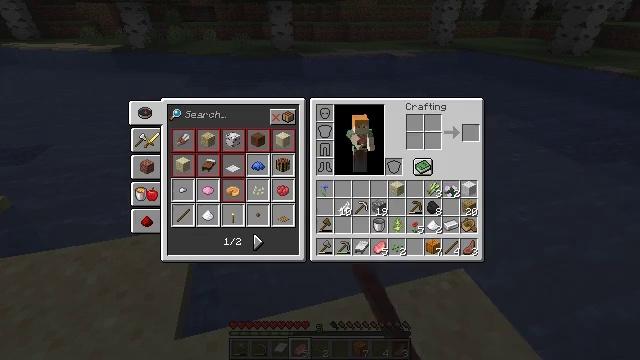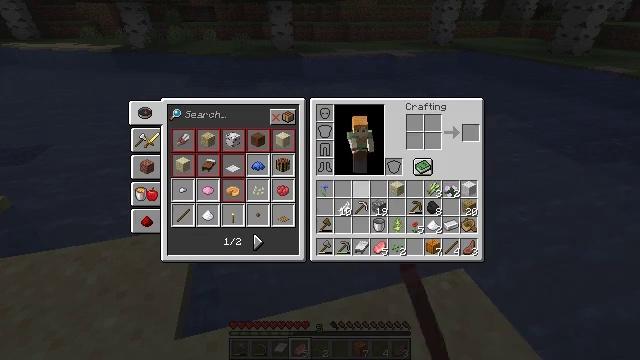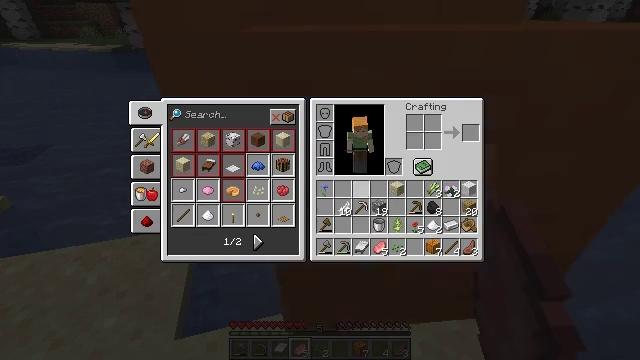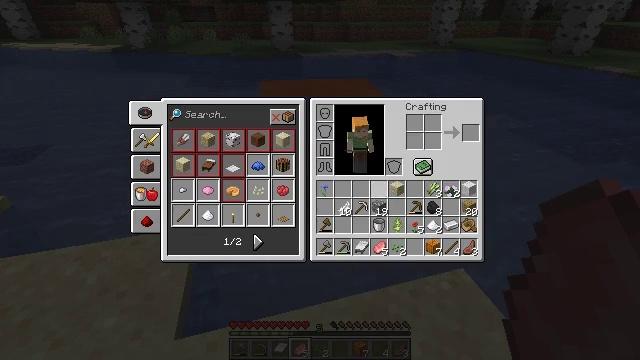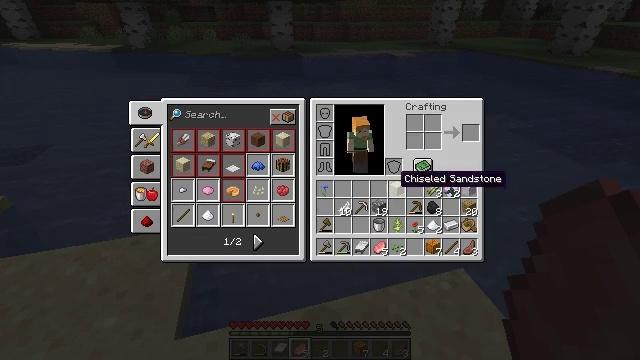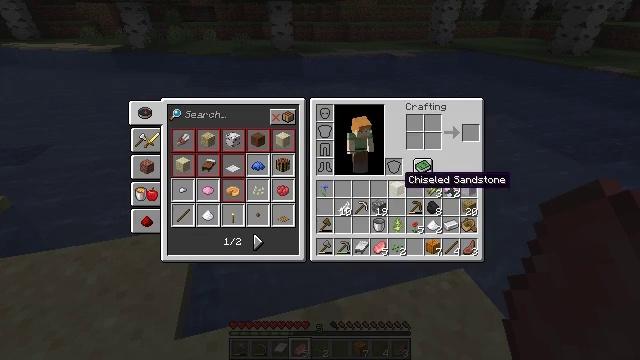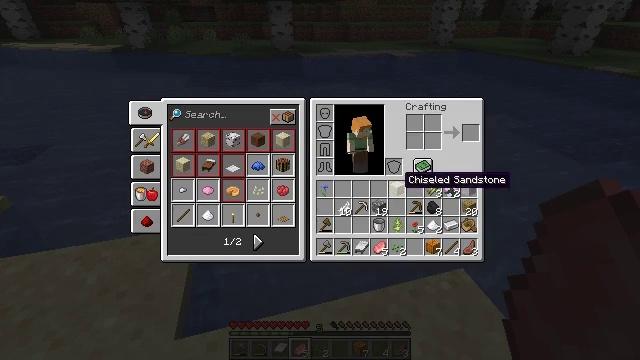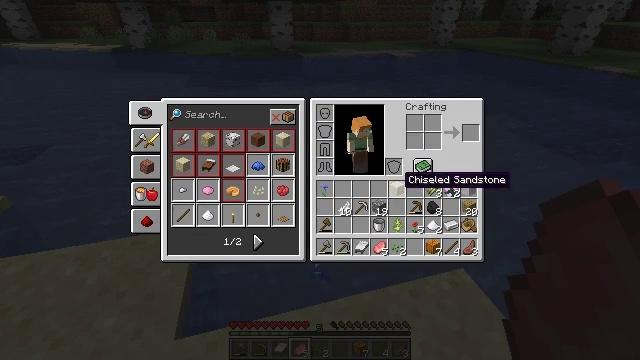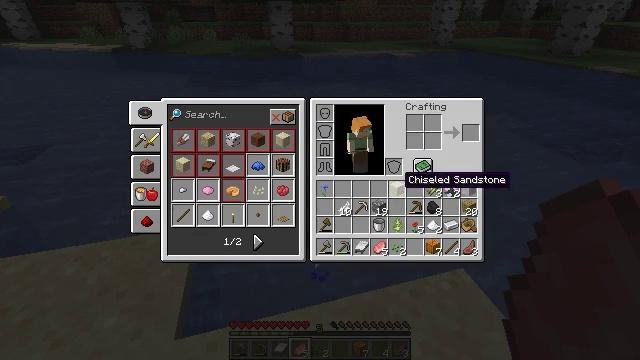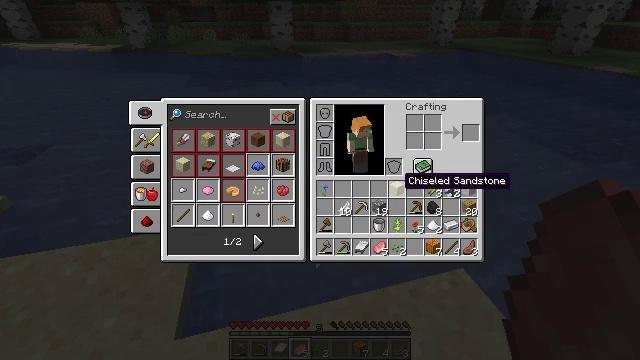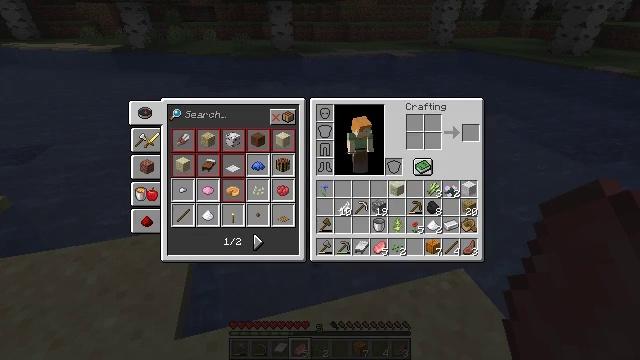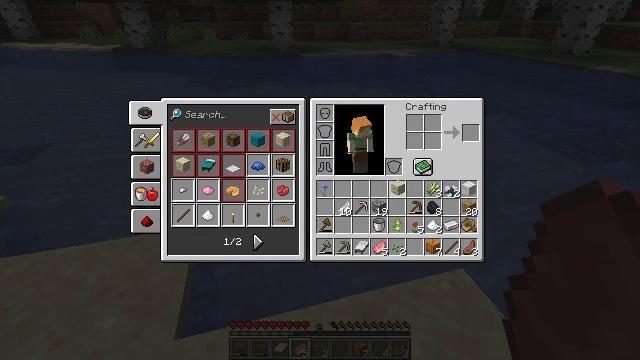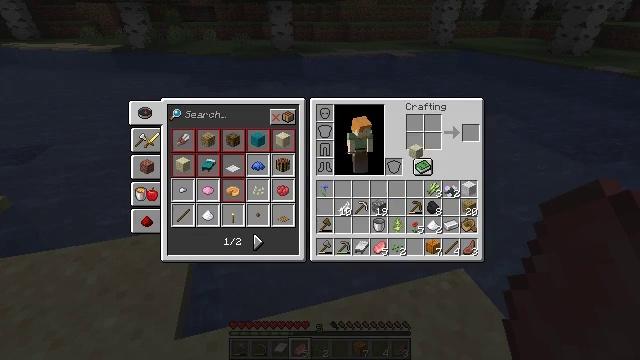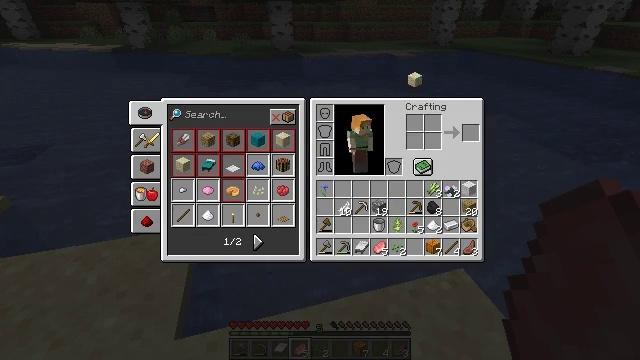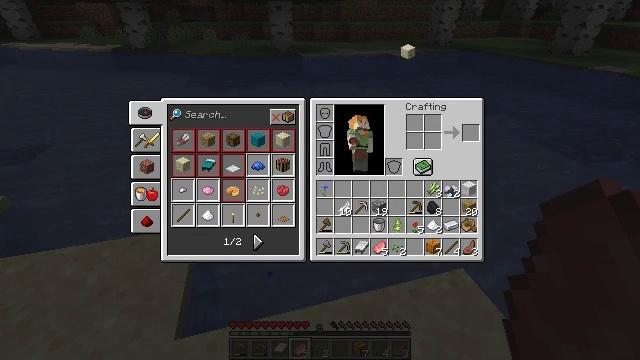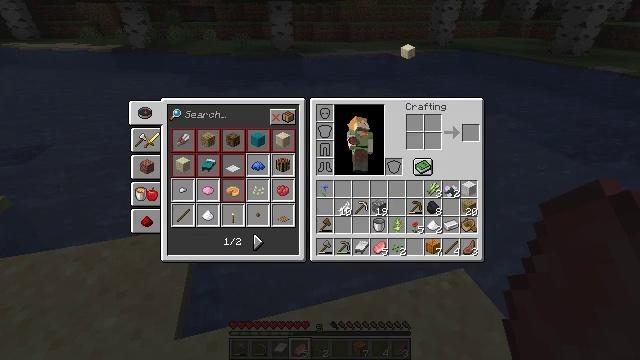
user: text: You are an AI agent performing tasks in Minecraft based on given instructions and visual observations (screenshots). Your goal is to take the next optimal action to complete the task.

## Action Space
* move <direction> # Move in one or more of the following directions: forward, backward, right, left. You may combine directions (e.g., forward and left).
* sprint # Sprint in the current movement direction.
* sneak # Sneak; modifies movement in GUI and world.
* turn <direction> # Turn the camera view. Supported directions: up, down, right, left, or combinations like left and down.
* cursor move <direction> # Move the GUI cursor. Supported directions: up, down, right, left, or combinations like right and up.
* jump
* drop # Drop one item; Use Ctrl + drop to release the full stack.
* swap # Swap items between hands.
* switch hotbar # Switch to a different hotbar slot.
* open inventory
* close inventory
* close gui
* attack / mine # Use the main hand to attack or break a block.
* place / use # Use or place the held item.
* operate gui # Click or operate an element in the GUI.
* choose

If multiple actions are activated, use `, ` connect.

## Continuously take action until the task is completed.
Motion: motion action
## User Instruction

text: Remove a chiseled sandstone from the inventory.
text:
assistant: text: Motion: cursor move down, open gui
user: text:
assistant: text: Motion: no_op
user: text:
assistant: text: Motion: cursor move right
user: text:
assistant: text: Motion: cursor move right
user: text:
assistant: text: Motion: no_op
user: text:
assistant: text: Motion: no_op
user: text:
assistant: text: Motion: no_op
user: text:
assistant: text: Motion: no_op
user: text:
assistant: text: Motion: no_op
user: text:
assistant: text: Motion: operate gui
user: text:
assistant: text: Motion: operate gui
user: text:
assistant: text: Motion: cursor move right and up
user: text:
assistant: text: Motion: cursor move up
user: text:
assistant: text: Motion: cursor move left and up
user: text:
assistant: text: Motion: no_op
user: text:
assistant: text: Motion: operate gui
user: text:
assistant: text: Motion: operate gui
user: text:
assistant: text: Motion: no_op
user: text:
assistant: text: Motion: no_op
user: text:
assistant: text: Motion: cursor move down
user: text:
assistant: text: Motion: cursor move right and down
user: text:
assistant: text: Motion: cursor move right and down
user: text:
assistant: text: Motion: no_op